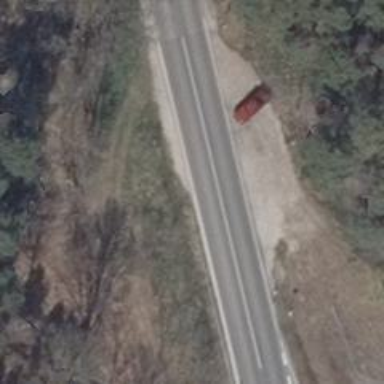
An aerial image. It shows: Asphalt service road.